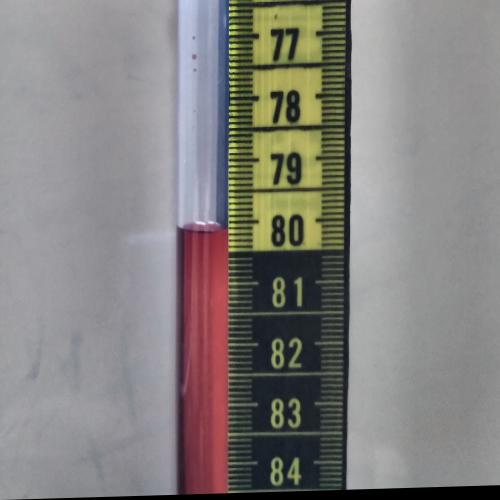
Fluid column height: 80.1 cm